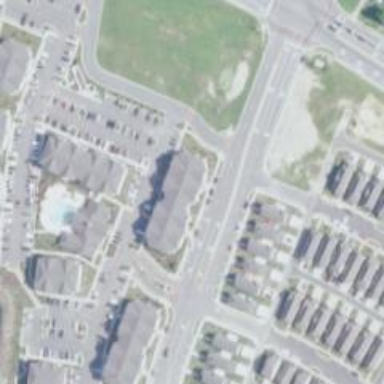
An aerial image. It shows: Residential road.